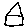
Label: house